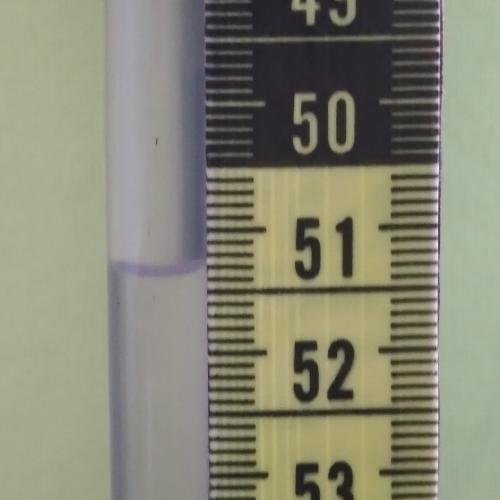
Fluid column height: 51.3 cm